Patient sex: M
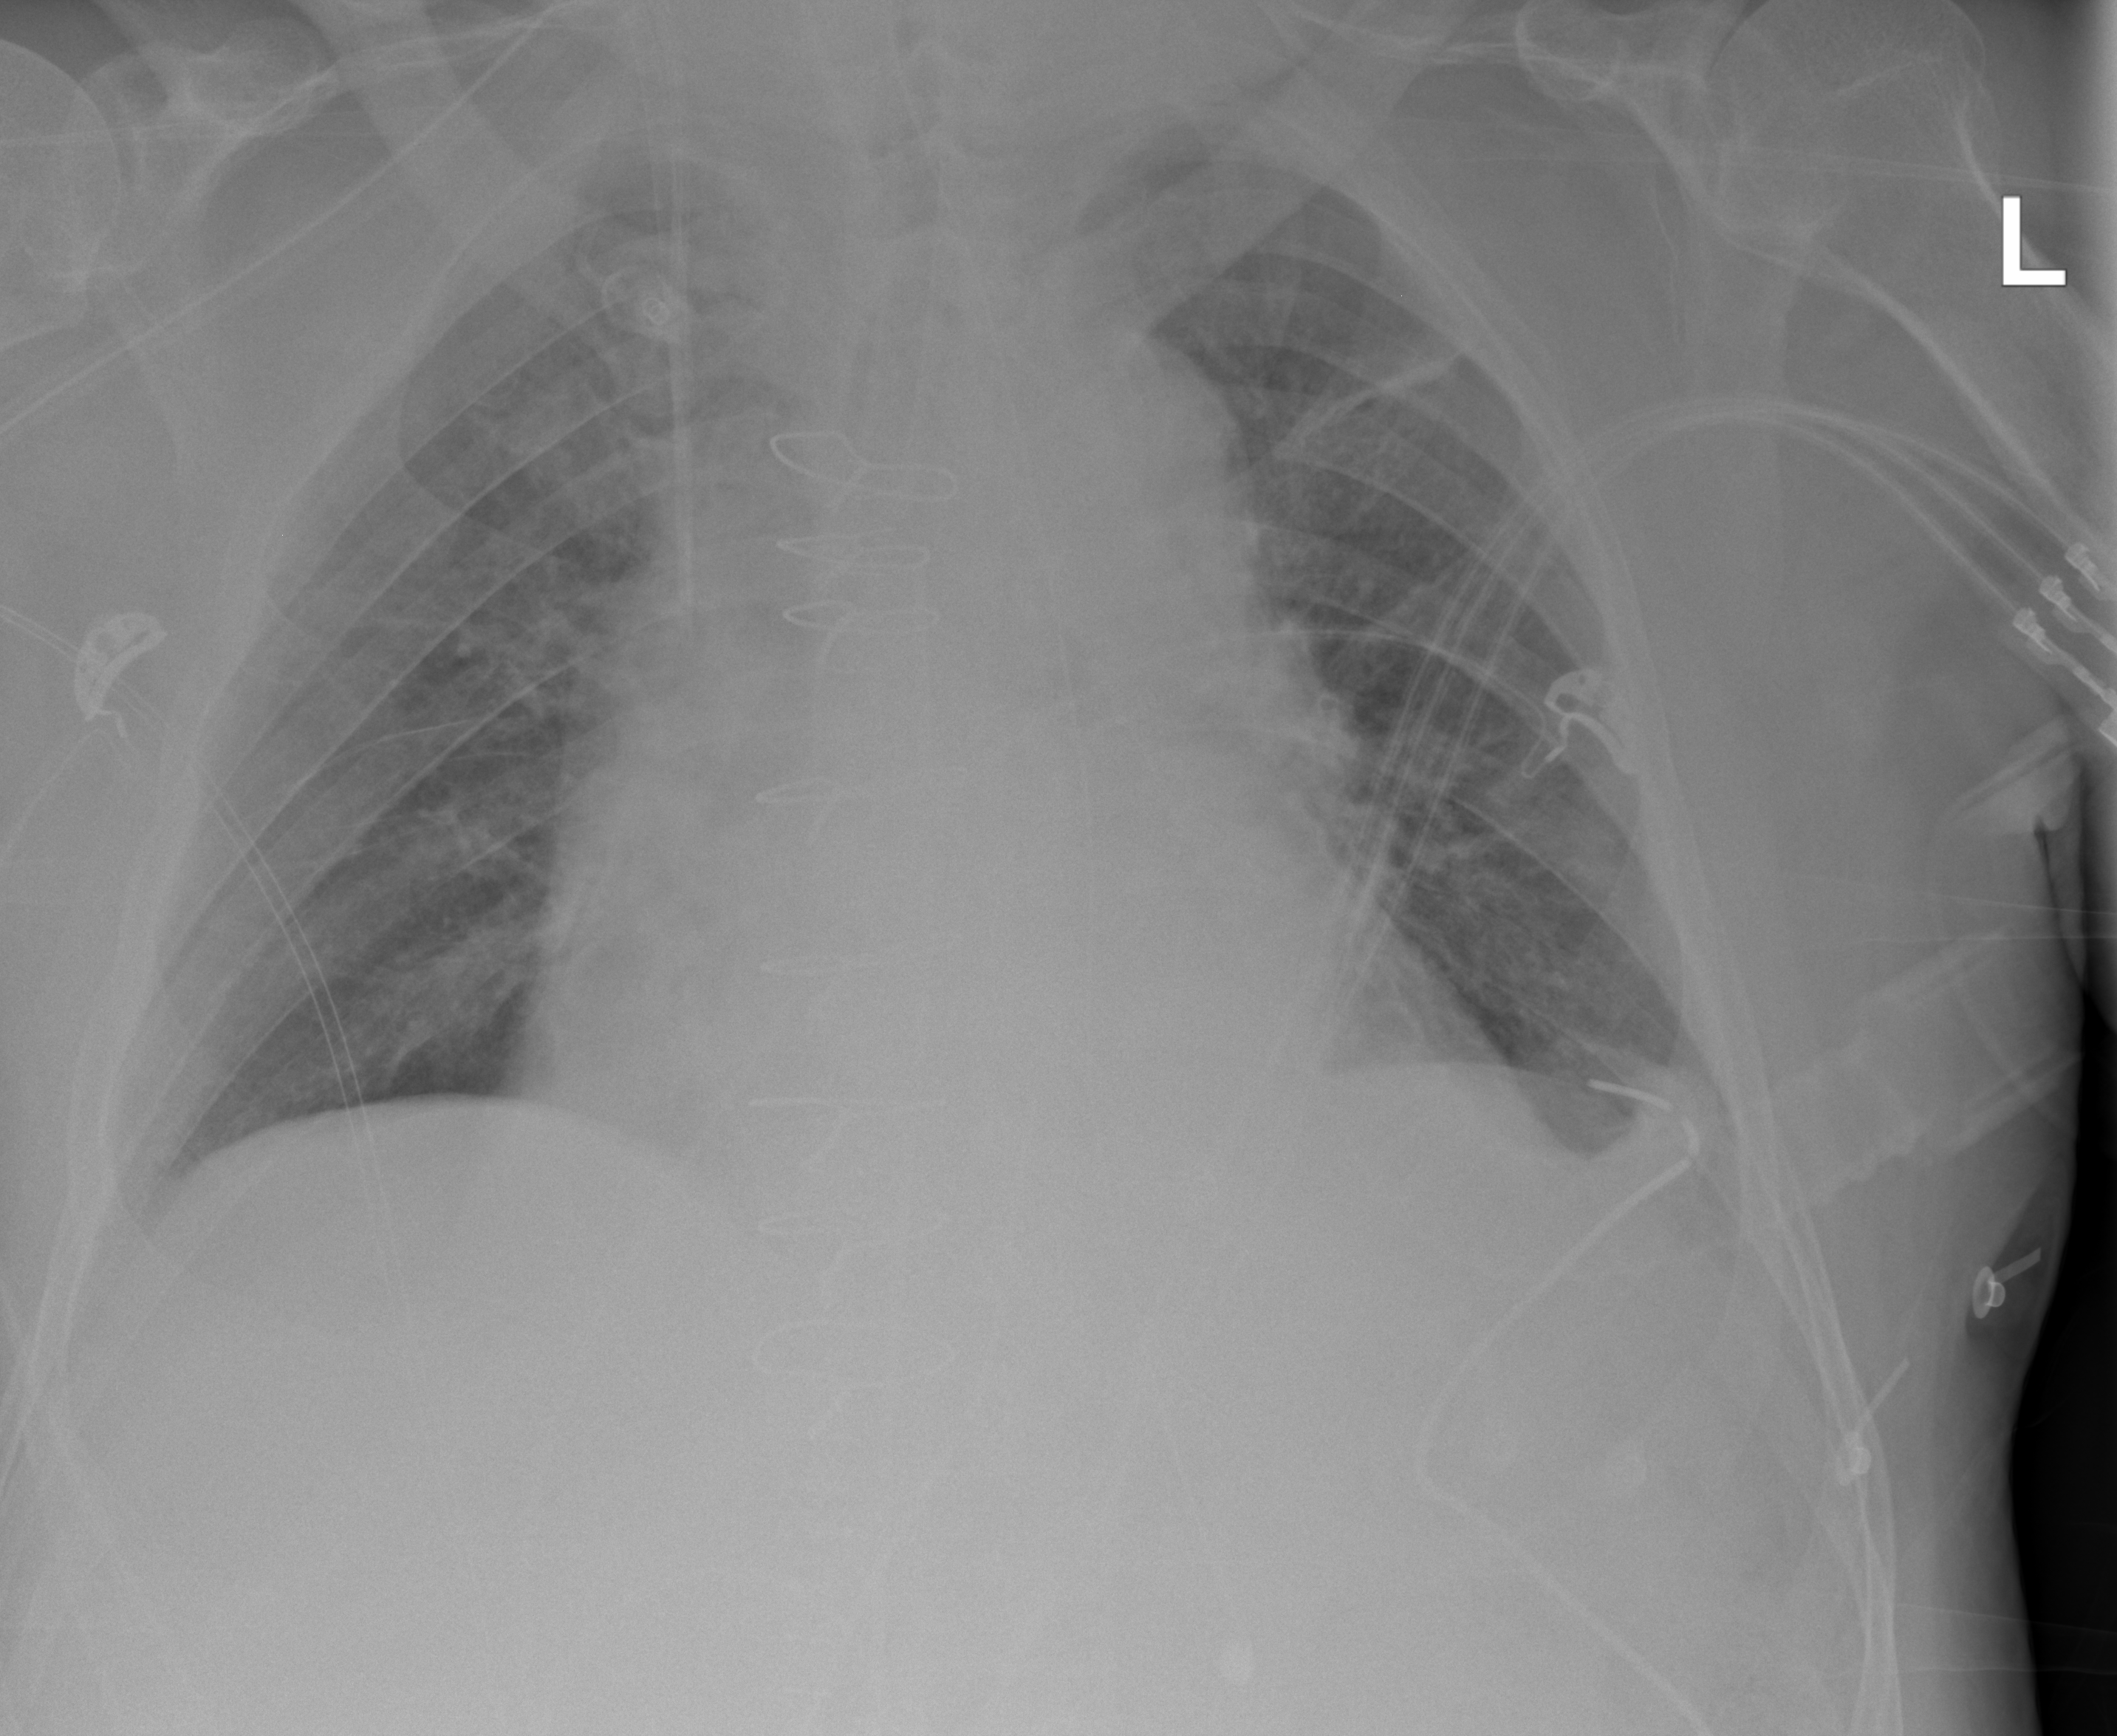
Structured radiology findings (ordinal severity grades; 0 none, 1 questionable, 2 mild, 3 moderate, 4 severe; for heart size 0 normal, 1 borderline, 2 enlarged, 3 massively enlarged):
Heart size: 2
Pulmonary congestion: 0
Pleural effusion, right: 0
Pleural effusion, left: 2
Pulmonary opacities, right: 0
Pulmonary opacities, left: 0
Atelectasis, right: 0
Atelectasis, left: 2